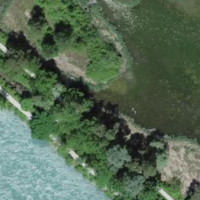
EUNIS habitat code: 15
Species observed at this site:
Dryocopus martius
Berberis vulgaris
Anas crecca
Prunus padus